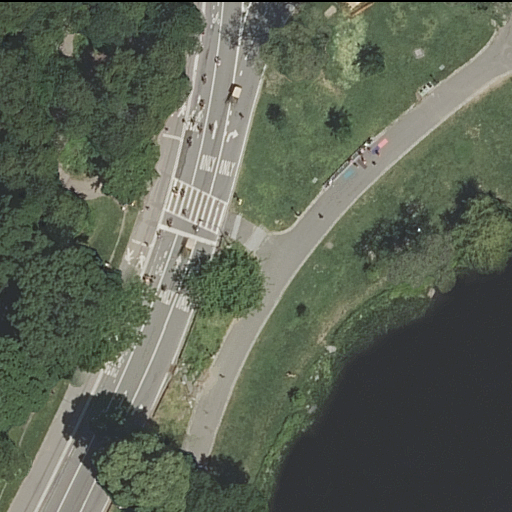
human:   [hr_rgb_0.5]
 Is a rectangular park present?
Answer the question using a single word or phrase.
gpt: yes

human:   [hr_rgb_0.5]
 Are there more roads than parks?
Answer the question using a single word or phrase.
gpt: yes

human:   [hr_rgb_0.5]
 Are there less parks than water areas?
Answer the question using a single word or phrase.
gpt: no

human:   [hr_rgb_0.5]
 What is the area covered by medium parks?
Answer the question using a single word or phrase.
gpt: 0m2

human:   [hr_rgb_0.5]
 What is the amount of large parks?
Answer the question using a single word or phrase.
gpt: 1

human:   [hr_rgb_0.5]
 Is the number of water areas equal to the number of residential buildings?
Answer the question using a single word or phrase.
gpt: no

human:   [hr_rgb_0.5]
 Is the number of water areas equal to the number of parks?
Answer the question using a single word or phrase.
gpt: yes

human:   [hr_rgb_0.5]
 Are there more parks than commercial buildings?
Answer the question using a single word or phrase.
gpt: yes

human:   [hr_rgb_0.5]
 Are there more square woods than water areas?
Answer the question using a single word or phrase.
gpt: no

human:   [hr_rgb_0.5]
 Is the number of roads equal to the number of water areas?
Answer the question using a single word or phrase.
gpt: no

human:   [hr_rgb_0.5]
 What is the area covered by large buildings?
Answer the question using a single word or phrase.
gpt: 0m2

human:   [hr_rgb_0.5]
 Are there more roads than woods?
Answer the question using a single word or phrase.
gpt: yes

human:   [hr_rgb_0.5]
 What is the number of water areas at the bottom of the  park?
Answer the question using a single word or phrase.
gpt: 0

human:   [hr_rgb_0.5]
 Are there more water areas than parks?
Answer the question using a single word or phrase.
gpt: no

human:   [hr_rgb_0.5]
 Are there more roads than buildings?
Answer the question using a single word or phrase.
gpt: yes

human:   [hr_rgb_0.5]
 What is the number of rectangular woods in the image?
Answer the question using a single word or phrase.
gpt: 0

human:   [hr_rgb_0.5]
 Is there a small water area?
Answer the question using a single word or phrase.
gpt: no

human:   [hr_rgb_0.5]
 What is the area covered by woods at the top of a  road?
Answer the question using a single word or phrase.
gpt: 0m2

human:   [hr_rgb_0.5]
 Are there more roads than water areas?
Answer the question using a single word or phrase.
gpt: yes

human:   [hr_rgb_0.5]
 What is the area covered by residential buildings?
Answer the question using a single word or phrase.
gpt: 0m2

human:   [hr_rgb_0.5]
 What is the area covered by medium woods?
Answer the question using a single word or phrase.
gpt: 0m2

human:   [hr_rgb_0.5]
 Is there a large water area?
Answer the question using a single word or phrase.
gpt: yes

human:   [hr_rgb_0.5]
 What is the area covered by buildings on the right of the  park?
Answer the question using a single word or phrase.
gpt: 0m2

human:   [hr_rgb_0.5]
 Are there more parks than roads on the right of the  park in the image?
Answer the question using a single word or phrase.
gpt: no

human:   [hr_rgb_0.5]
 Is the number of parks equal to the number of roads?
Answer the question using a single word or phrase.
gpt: no

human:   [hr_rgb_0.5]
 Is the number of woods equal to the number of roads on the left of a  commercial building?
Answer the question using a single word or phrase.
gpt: no

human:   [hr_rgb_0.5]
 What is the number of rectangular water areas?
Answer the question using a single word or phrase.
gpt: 0

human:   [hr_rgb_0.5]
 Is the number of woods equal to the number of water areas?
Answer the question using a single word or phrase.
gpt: yes

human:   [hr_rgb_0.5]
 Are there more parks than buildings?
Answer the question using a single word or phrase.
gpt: yes

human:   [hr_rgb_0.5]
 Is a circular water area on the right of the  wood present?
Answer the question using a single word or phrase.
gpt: no

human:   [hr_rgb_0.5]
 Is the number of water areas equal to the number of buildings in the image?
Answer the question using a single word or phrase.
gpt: no

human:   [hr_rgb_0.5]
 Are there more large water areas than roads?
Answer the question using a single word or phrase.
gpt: no

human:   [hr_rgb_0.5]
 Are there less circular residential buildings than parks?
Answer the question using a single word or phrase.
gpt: yes

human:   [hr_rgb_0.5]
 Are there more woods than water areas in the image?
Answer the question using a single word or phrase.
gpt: no

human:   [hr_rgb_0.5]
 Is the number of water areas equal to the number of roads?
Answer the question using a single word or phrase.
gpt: no

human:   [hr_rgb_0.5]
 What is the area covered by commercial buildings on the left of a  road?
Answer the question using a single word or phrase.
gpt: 0m2